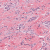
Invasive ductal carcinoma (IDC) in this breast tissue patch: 0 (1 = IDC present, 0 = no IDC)